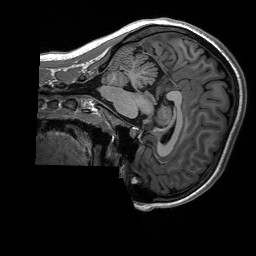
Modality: T1w
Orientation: sagittal
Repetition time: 8 s
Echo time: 0.066 s